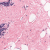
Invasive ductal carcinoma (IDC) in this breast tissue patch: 0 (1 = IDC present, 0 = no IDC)